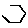
Label: hexagon